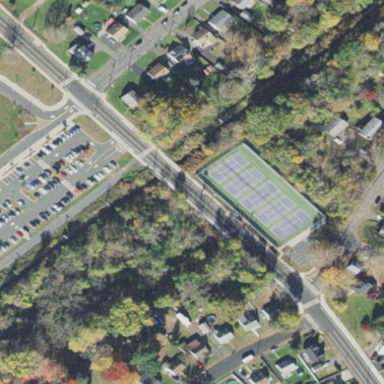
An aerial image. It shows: Tennis court on pitch designated for leisure land.